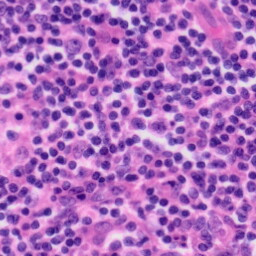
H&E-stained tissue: Tonsil